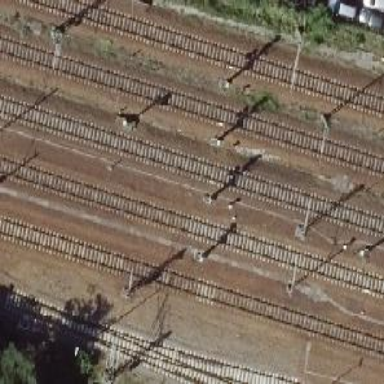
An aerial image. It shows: Railway signal.